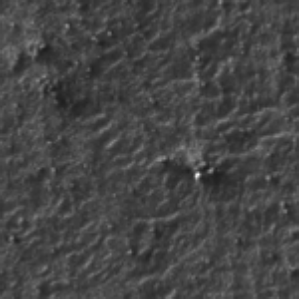
Label: frost